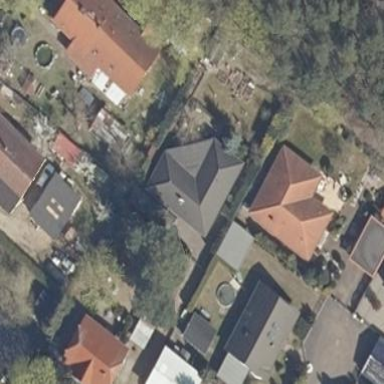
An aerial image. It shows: Detached building.